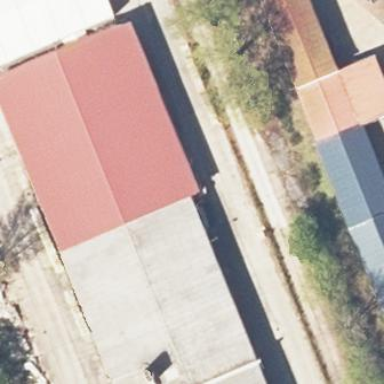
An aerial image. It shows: Commercial building.